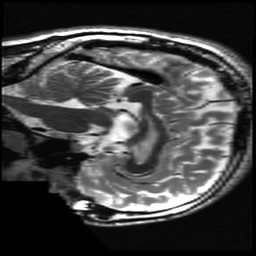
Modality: T2w
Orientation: sagittal
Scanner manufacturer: ge
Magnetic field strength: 3 T
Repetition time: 5 s
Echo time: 0.1012 s